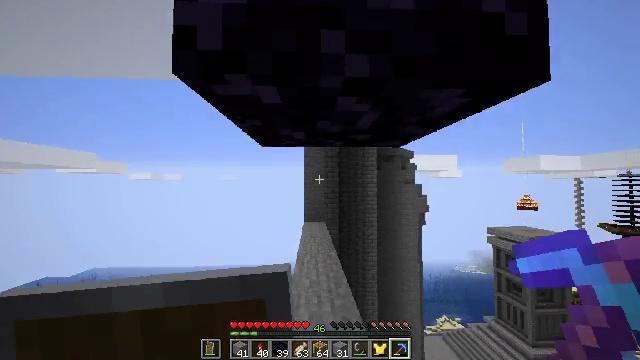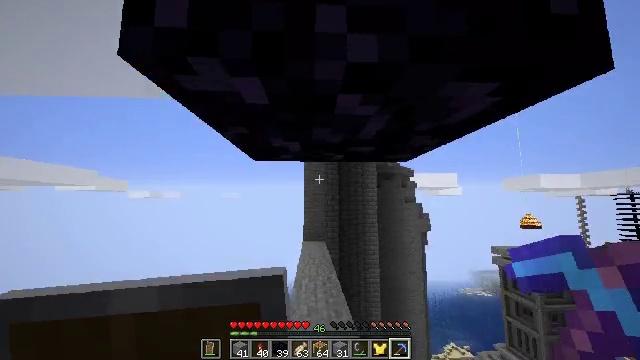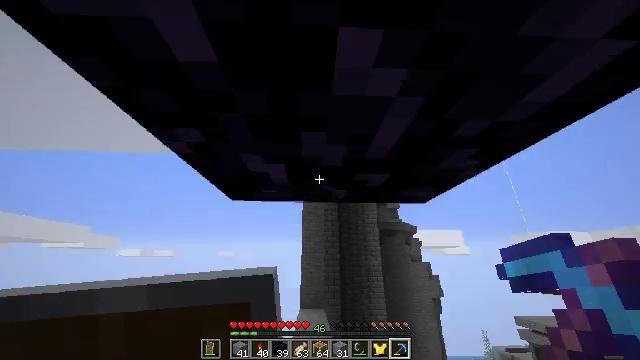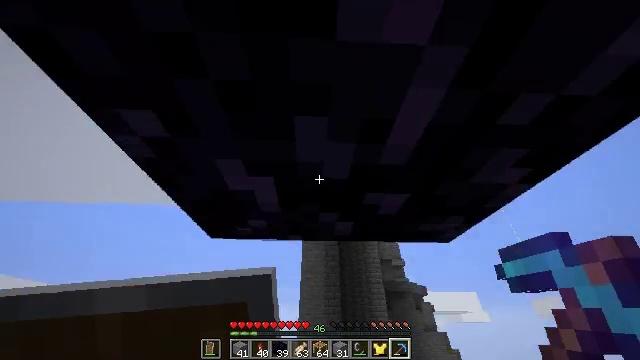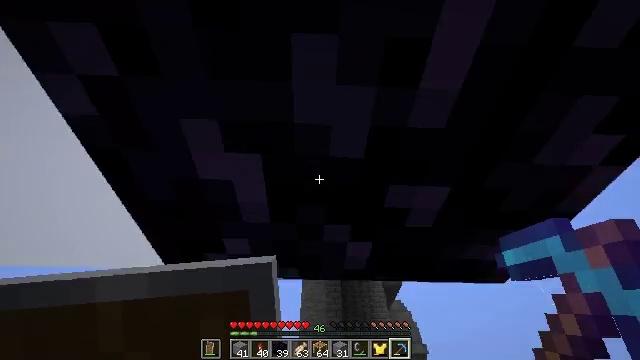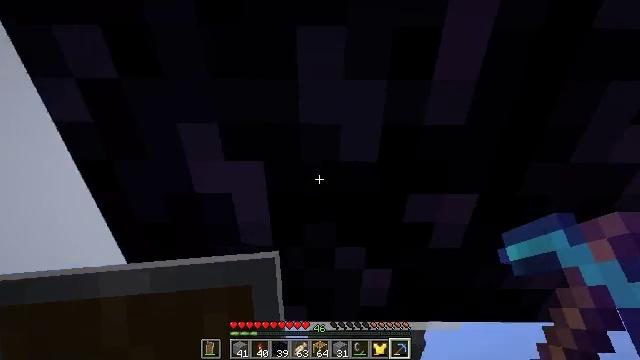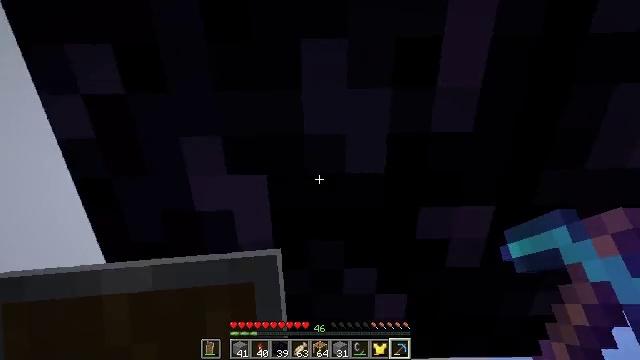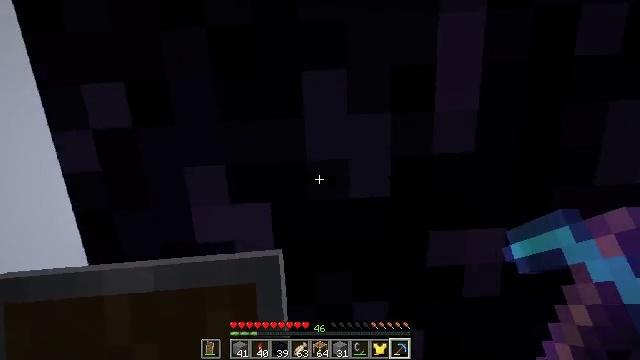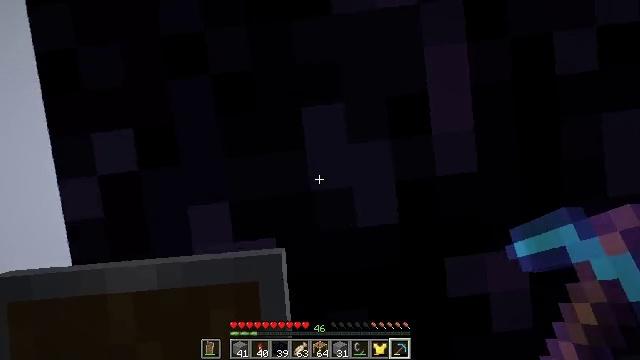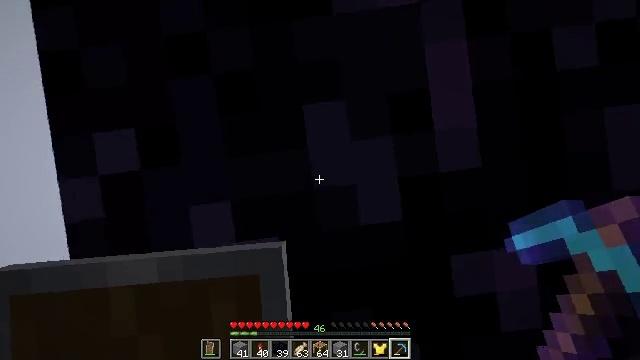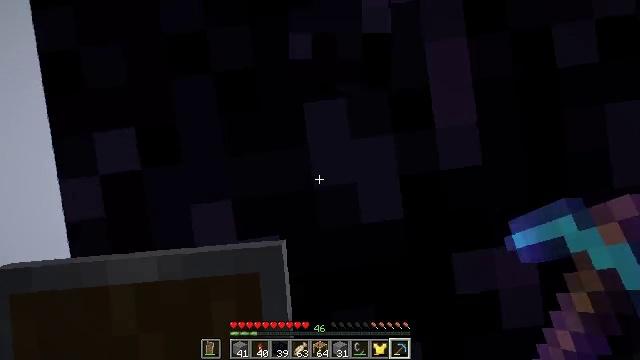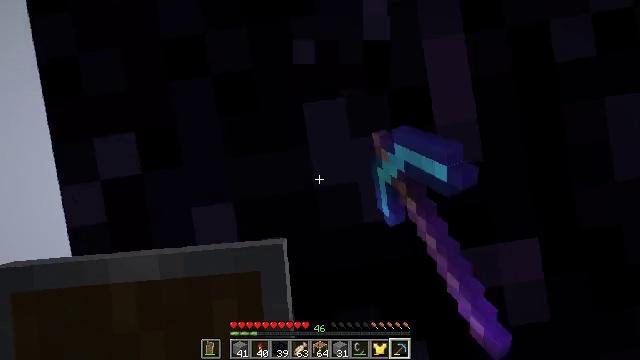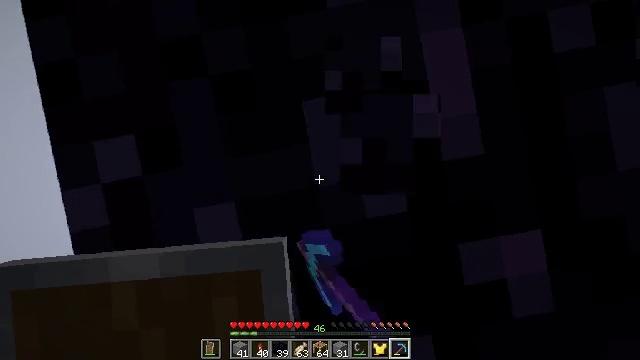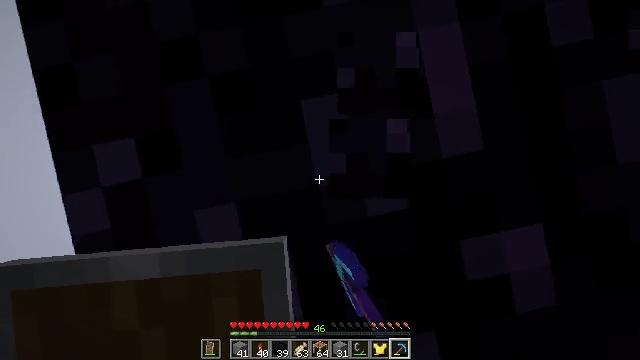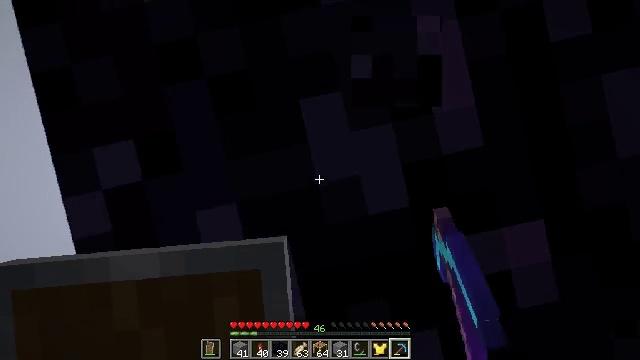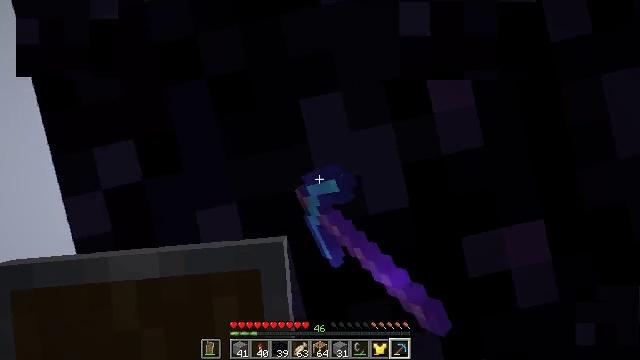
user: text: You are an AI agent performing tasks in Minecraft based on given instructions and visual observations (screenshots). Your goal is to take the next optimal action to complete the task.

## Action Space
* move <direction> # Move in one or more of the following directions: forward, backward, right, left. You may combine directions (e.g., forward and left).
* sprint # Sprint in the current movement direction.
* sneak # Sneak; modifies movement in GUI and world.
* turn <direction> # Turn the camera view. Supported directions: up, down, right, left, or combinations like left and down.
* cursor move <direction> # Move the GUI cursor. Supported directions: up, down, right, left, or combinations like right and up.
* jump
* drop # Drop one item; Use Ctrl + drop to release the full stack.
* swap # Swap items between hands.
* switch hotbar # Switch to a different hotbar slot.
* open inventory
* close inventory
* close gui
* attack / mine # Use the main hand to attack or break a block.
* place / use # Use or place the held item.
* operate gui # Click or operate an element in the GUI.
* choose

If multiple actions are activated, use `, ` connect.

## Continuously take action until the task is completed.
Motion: motion action
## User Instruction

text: Harvest obsidian for portal building.
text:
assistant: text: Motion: move forward, turn up
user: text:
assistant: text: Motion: move forward, turn up
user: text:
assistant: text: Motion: turn up
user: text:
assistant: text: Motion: turn up
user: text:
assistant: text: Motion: turn left and up
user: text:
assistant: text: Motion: turn left and up
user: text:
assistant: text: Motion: turn left and up
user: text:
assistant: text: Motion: turn left and up
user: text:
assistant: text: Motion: turn up
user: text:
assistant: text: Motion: attack / mine
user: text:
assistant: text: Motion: turn left, attack / mine
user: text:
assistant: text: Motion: turn left, attack / mine
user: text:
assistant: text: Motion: turn left, attack / mine
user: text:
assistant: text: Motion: attack / mine
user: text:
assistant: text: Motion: attack / mine
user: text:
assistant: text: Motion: attack / mine
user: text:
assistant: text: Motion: turn up, attack / mine
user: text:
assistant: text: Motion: turn up, attack / mine
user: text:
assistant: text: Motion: attack / mine
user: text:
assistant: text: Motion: attack / mine
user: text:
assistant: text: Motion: turn left and down, attack / mine
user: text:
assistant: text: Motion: turn down, attack / mine
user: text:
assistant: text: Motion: attack / mine
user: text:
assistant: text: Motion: attack / mine
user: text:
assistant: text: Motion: turn right and up, attack / mine
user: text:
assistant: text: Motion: turn right, attack / mine
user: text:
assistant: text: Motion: turn up, attack / mine
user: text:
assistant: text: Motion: attack / mine
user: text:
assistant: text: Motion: attack / mine
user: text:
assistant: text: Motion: attack / mine